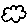
Label: cloud